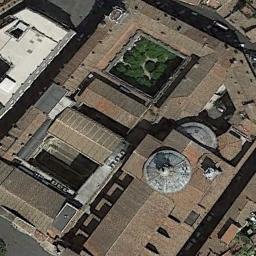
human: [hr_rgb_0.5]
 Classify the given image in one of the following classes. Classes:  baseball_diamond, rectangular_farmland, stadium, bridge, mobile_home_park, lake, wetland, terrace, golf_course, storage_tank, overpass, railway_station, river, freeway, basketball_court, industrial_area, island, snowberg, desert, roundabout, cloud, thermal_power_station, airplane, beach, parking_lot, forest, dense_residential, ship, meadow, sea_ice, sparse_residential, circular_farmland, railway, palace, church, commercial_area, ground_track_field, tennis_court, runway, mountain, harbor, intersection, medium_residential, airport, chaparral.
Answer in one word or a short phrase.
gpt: church